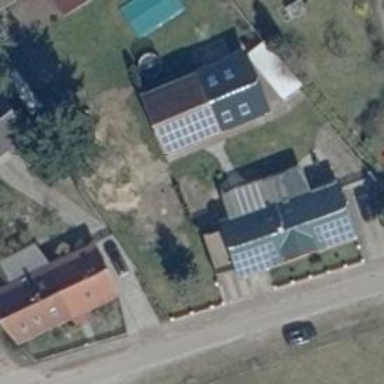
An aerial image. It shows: Solar photovoltaic panel generator producing electricity in small installation.